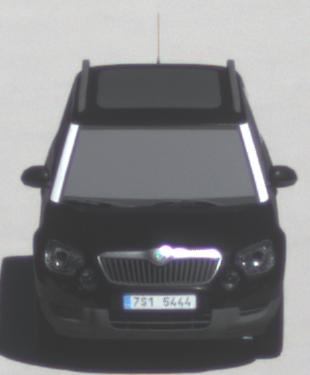
Make: Skoda
Model: Yeti 1.2 TSI
Detailed model: Yeti
Model produced from: 2009/11
Model produced until: 2011/10
Doors: 5
Color: black
Road condition: dry road
Daytime: midday
Contrast: high contrast